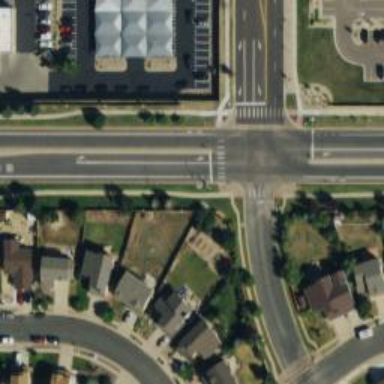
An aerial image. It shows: Uncontrolled road crossing.